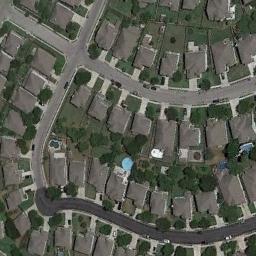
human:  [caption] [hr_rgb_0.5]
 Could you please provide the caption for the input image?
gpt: The dense residential is next to the road and some trees .

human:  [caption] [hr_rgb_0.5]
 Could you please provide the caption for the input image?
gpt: There are many roads and neatly arranged houses and trees and large lawns in densely populated areas .

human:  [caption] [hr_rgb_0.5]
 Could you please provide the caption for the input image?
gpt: A dense residential area has lots of trees and houses arranged neatly while some roads go through the residential area .

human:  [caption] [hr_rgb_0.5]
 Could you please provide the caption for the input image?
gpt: The residential area is ringed by several roads .

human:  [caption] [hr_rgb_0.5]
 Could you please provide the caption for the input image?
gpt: A dense residential area with many houses arranged neatly along the streets .